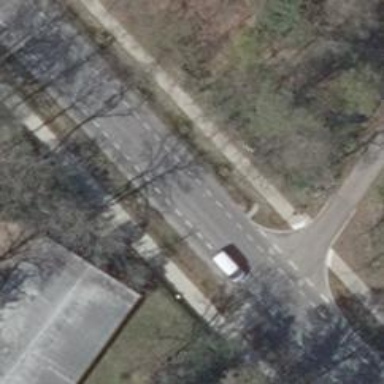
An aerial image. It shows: Secondary road with asphalt surface and designated cycle lane.